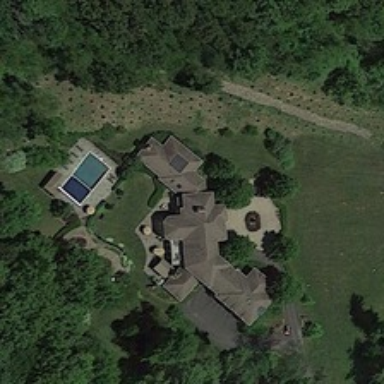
Many green trees are around a building .